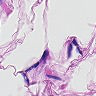
Metastatic tissue present: no